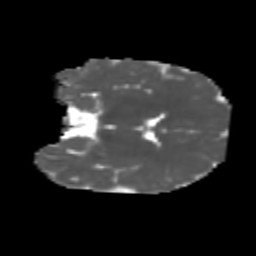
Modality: MD
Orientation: coronal
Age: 6
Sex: male
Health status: healthy